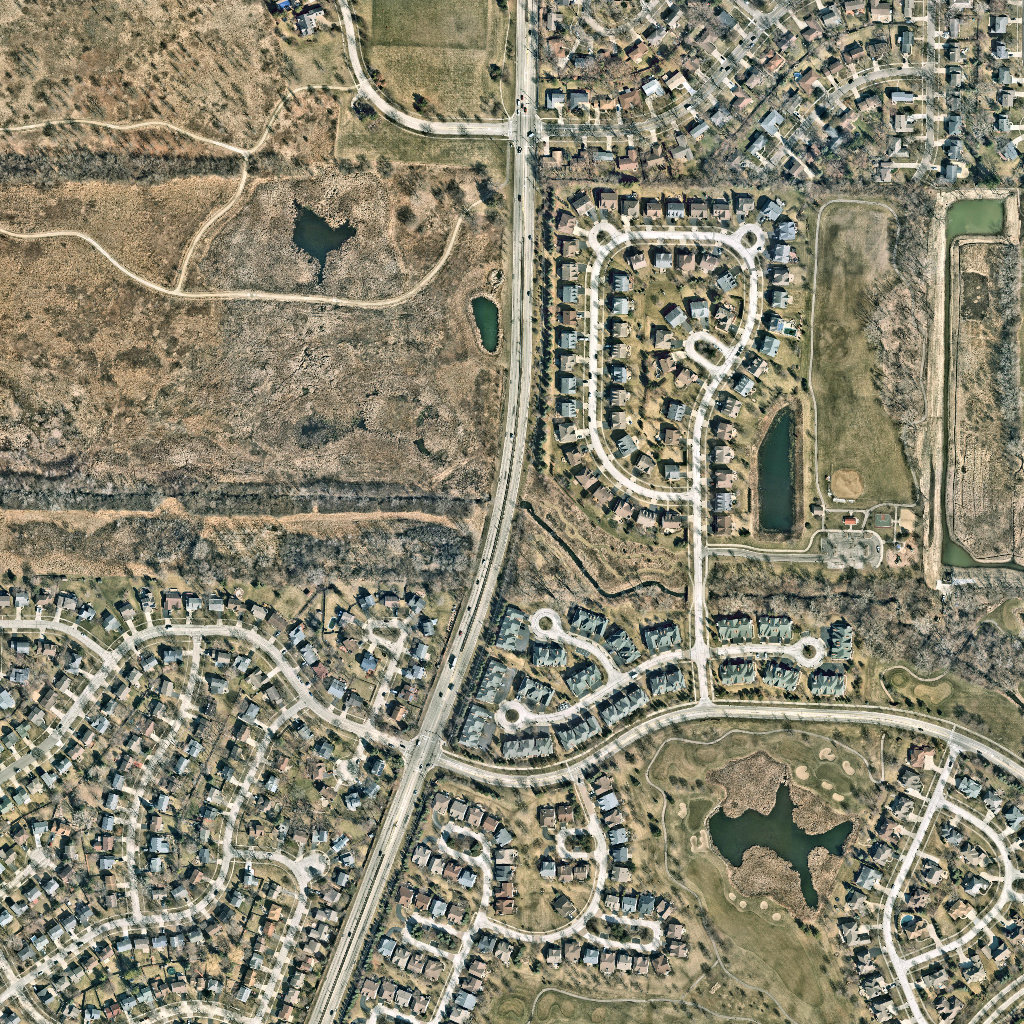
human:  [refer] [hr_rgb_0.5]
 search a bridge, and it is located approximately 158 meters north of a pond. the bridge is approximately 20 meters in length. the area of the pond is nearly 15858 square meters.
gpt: <box>[[67, 57, 69, 58, 0]]</box>